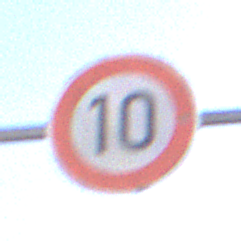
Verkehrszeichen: Geschwindigkeit10
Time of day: MorningAfternoon
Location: Outdoor (RoadRail)
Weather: PartlyCloudy
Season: NotSpecified
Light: Natural